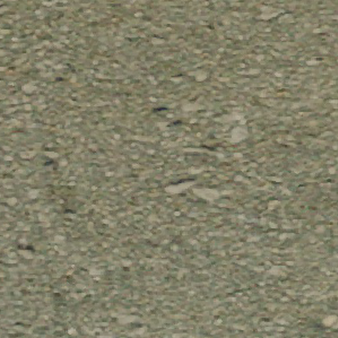
Label: other